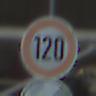
Verkehrszeichen: Geschwindigkeit120
Zusatzzeichen unten: EndeUeberholverbot
Umgebung: Indoor, Urban
Tageszeit: Midday
Wetter: NotSpecified
Licht: Natural
Jahreszeit: NotSpecified
Kontrast: MediumContrast